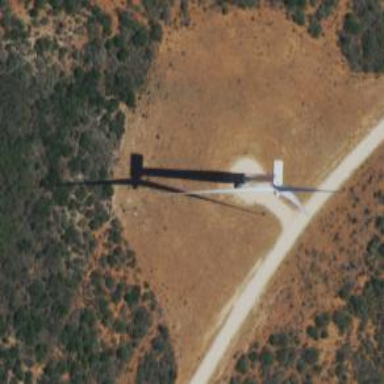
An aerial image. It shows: Wind generator in the form of horizontal axis wind turbine.